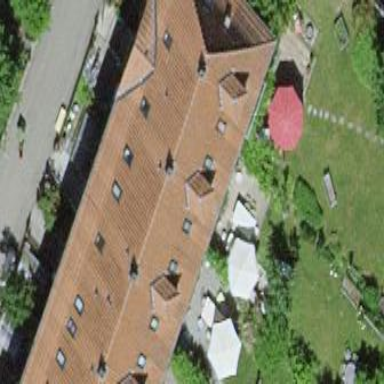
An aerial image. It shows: Residential building with gabled roof made of maroon roof tiles. The roof is oriented across the building.